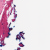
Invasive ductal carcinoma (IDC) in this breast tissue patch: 0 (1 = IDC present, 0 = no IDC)